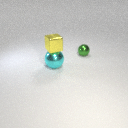
large cyan metal sphere in front of small green metal sphere